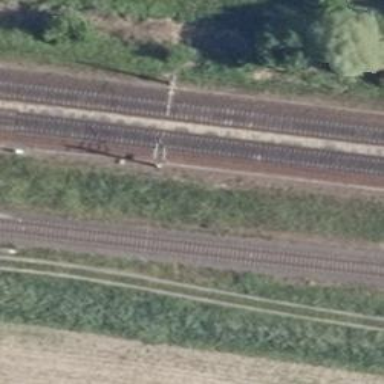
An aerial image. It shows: Milestone along the railway with catenary mast.